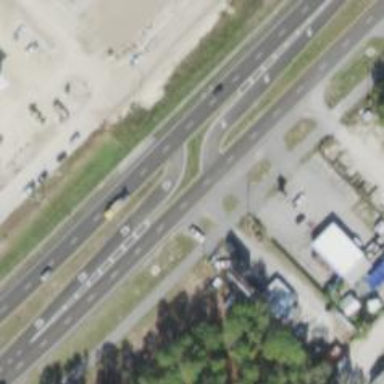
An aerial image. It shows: Trunk link highway.